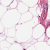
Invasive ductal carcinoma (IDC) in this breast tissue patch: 0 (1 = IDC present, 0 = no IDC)